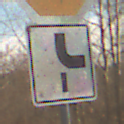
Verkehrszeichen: VerlaufVorfahrtsstrasse10
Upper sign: Stop
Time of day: SunriseSunset
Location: Outdoor (Nature)
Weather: PartlyCloudy
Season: NotSpecified
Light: Natural